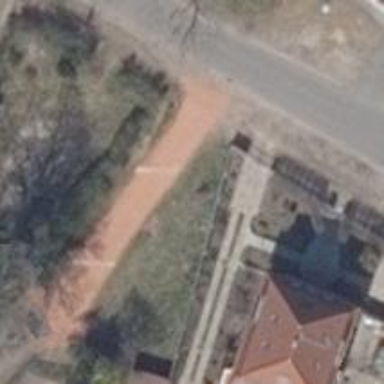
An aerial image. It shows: Compacted footway.